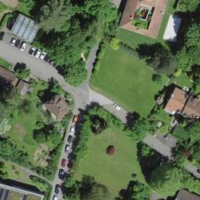
EUNIS habitat code: 55
Species observed at this site:
Viburnum tinus